Question: I have an 'INSERT' query in my 'PHP' page which executes once as it is supposed to, and works fine, just how I want.
'''
if(!$con->query("INSERT INTO contracts (CID, DATE, NUMBER, TITLE, DESCRIPTION) VALUES ('$cid', '" . $con->real_escape_string($date) . "', '" . $con->real_escape_string($number[$counter]) . "', '" . $con->real_escape_string($title[$counter]) . "', '" . $con->real_escape_string($description[$counter]) . "')"))
{
printf("Error message: %s
", $con->error);
}
'''
Now, I add the following 'CSS' in the same 'PHP' file to make a table I output a bit nicer to read:
'''
<style>
tr:nth-child(even) {
background-color: e5e4e2;
}
</style>
'''
That makes every other row a grey colour, great... but wait! Now my 'SQL' 'INSERT' happens twice. I have no idea how these are connected, when I remove the 'CSS', the INSERT executes once like I need.Is there some jiggery pokery I am not understanding here? 'CSS''SQL'For the record I am using , and for the database tables.: I have checked the database, it is inserting twice. The query is set to a button and I use 'if (isset($_GET['insertIt'])) {// INSERT QUERY' so that when the user clicks this button: '<a href = 'testing.php?insertIt=true'><button style="height: 30px; margin-left: 10px; margin-right: 10px">2. Insert New Contracts To 'contracts' Table</button></a>'
The query is sent. It works fine without the 'CSS', but with, it runs twice OK, here are the two screenshots from Developer tools when I click the button. I found that it's not the omission of the 'CSS' exactly but the '<style> ... </style>' tags; when I leave those out I get this: I can accept this and try to get around it by separating the files or leaving the tags out completely but I would still love to know I am no expert but I can see there is an extra call to 'insertIt' when there are no '<style>' tags and the entries are inserted twice.
For the record I want to be able to
1. click the button
2. insert the entries once
3. and refresh the page as the page also displays the results of the insert.
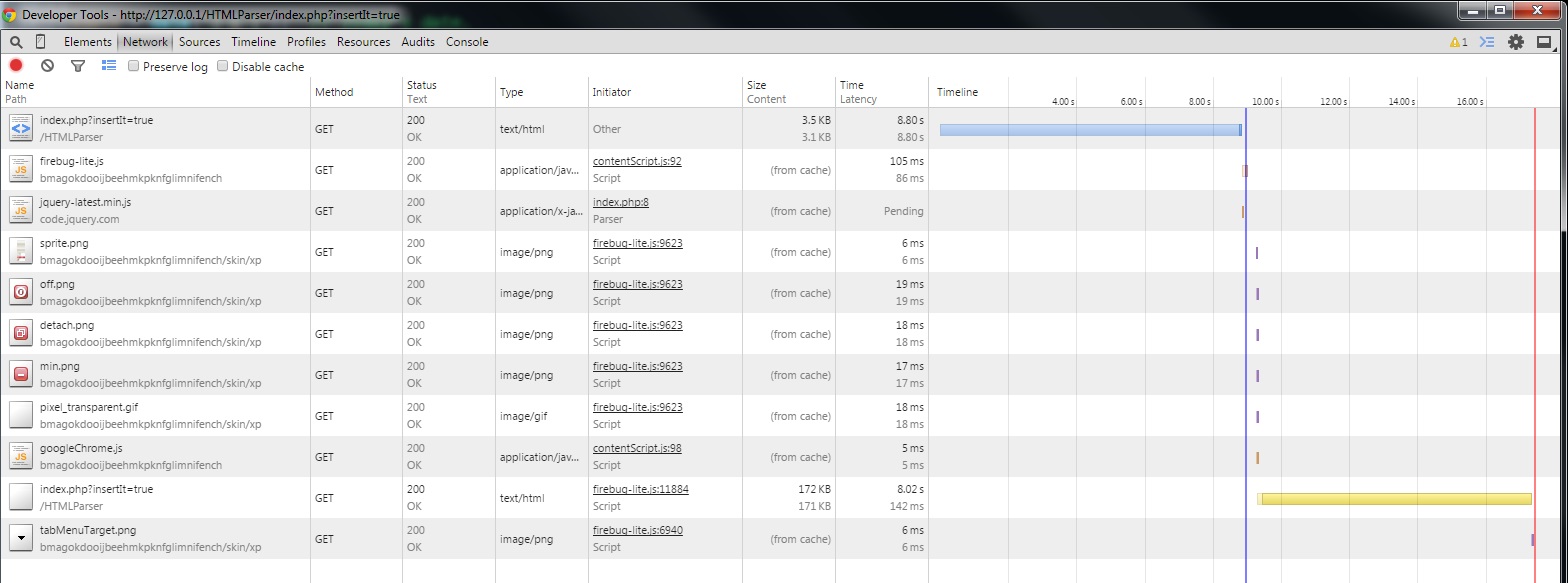
Answer: Looking at your code snippets isn't enough of course, but let me suggest you the solution and explain a bit of what you doing here.
1. Using GET in this case isn't good enough. I don't know what are you doing next (any redirect after record is inserted?), but I suppose that nothing is happening. A good idea would be to use POST, cause you creating the row in the table.
2. The action which triggers the form is a click, but the click on what? You have a button inside a link. <a><button></button></a> not elements are control elements. I would suggest fix it to <button type="submit" style="height: 30px; margin-left: 10px; margin-right: 10px">2. Insert New Contracts To 'contracts' Table</button> and get rid of <a>, the URL you will post to should come from form action attribute. If you really need to post with an event using JavaScript, this is another story, code you provided isn't enough to see what are you trying to achieve.
3. When someone may argue that redirect after record creation is bad due to HTTP protocol standards, but this is a common practice to redirect to the same page after performing actions with form, to prevent multiple records creation by accidentally refreshing the page.
Here goes pseudocode of what I think you should do:
'''
<?php
if (isset($_POST["...field name..."])) {
... perform INSERT ...
... do redirect to 'testing.php' ...
}
?>
<form action="testing.php" method="post">
... fields ...
<button type="submit" style="height: 30px; margin-left: 10px; margin-right: 10px">2. Insert New Contracts To 'contracts' Table</button>
</form>
'''
Nothing should happen twice. If you need more help - be my guest and ask.